已知 $F_1$、$F_2$ 是双曲线 $\Gamma:\frac{x^2}{a^2}-\frac{y^2}{b^2}=1(a>0,b>0)$ 的左右焦点，$l$ 是 $\Gamma$ 的一条渐近线，以 $F_2$ 为圆心的圆与 $l$ 相切于 $P$．若双曲线 $\Gamma$ 的离心率为 $\sqrt{3}$，则 $\sin \angle PF_1F_2 =$ \underline{\hspace{2.5cm}}．
【解答】
【答案】$\frac{1}{3}$

【分析】以 $F_2$ 为圆心的圆与 $l$ 相切于点 $P$，$PF_2 \perp l$，所以由点到直线的距离求出 $|PF_2| = b$，由余弦定理求出 $PF_1$，再由余弦定理求出 $\cos \angle PF_1F_2$，即可求出 $\sin \angle PF_1F_2$ 的值．

【详解】设双曲线 $\Gamma:\frac{x^2}{a^2}-\frac{y^2}{b^2}=1(a>0,b>0)$ 的一条渐近线为 $l:bx-ay=0$，

则 $F_2(c,0)$ 到直线 $l:bx-ay=0$ 的距离为 $\frac{|bc|}{\sqrt{b^2+a^2}}=b$，

因为以 $F_2$ 为圆心的圆与 $l$ 相切于点 $P$，$PF_2 \perp l$，所以 $|PF_2|=b$，

又因为双曲线 $\Gamma$ 的离心率为 $\sqrt{3}$，所以 $\frac{c}{a}=\sqrt{3}$，则 $c=\sqrt{3}a,b=\sqrt{2}a$，

在 $\text{Rt}\triangle PF_2O$ 中，$\cos \angle PF_2F_1 = \frac{b}{c} = \frac{\sqrt{2}a}{\sqrt{3}a} = \frac{\sqrt{6}}{3}$，

在 $\triangle PF_2F_1$ 中，$\cos \angle PF_2F_1 = \frac{\sqrt{6}}{3} = \frac{b^2+4c^2-PF_1^2}{4bc} = \frac{14a^2-PF_1^2}{4\sqrt{6}a^2}$，

解得：$PF_1^2=6a^2$，

由余弦定理可得：$\cos \angle PF_1F_2 = \frac{PF_1^2+4c^2-b^2}{2PF_1 \cdot 2c} = \frac{2\sqrt{2}}{3}$，

所以 $\sin \angle PF_1F_2 = \sqrt{1-\cos^2 \angle PF_1F_2} = \frac{1}{3}$，

故答案为：$\frac{1}{3}$．

figure1

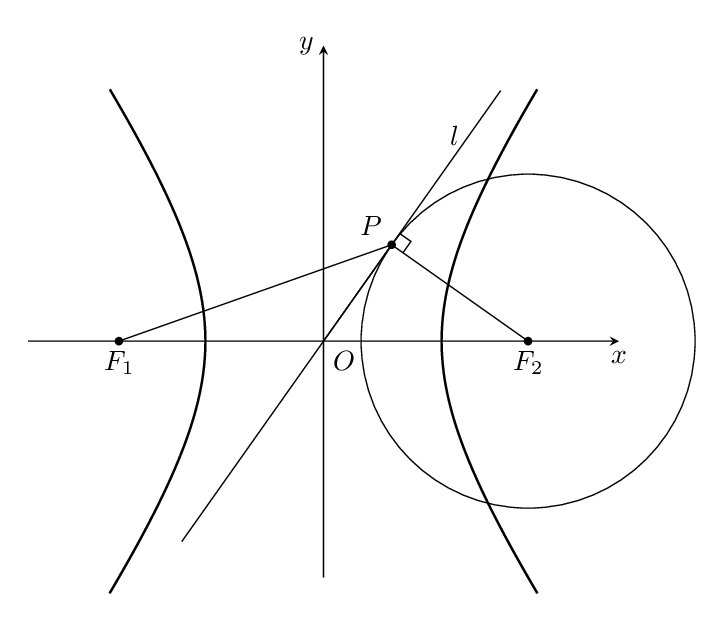